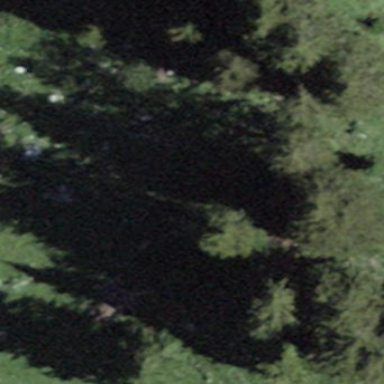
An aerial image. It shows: Forest area.